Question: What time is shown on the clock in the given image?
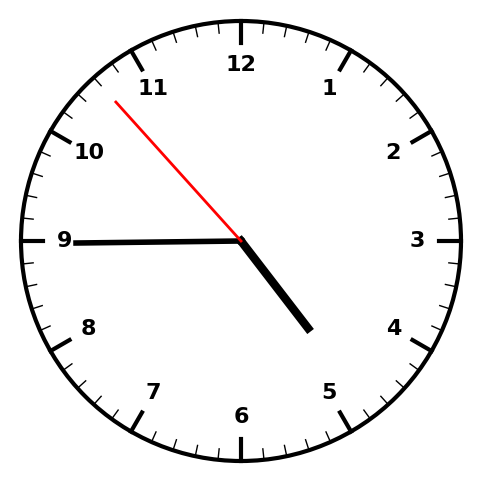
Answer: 04:44:53